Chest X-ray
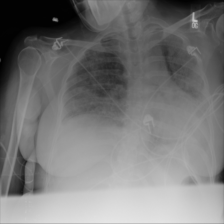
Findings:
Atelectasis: negative
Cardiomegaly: negative
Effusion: negative
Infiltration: negative
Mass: negative
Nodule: negative
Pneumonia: positive
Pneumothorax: negative
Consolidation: negative
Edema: negative
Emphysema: negative
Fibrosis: negative
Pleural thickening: negative
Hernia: negative